Aerial crown-view tile of a tropical tree (Barro Colorado Island, Panama), acquired 20241112:
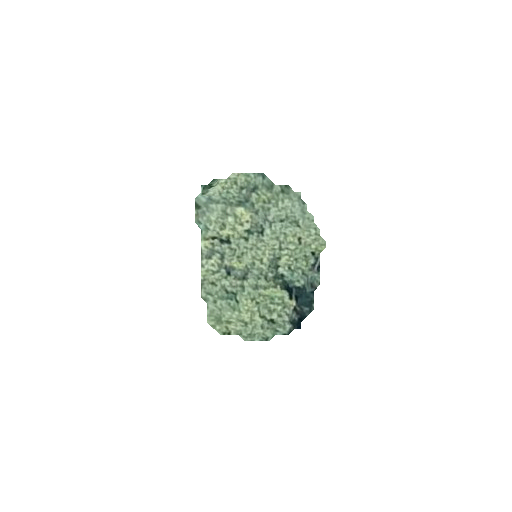
Species: Luehea seemannii
GBIF accepted scientific name: Luehea seemannii
Crown area: 26.354 m²